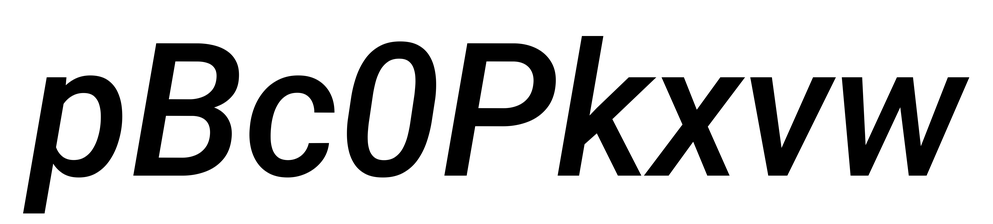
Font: Roboto-Italic_Medium_Italic